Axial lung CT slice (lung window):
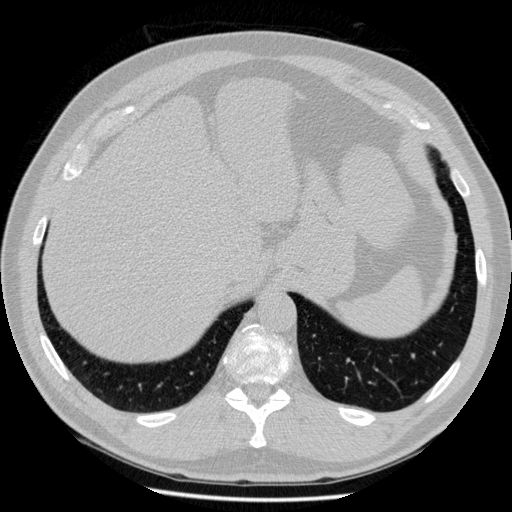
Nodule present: no